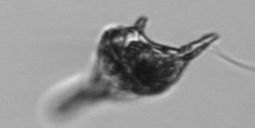
Label: Tripos_lineatus